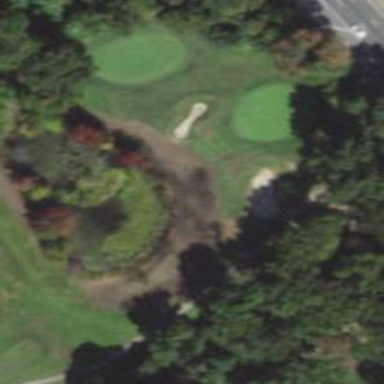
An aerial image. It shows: View of golf hole.